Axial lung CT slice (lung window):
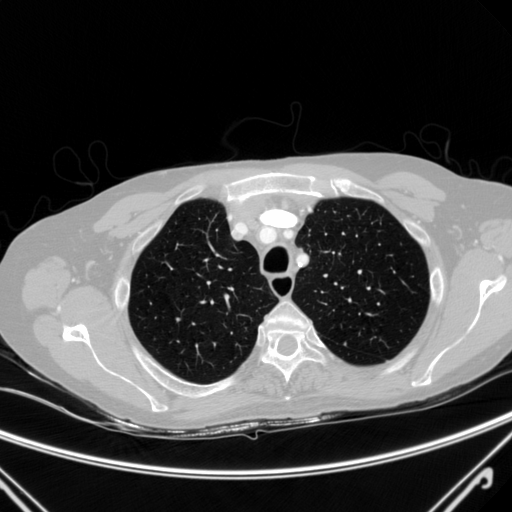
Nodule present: yes
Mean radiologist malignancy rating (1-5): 2